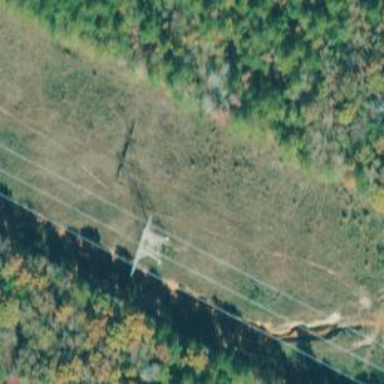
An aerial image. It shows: Lattice structure tower used for power transmission.